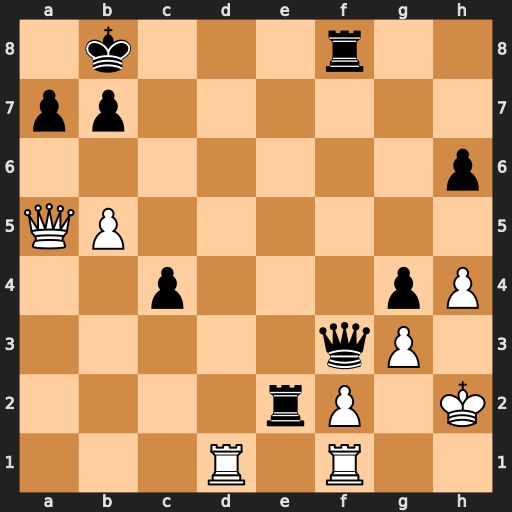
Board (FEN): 1k3r2/pp6/7p/QP6/2p3pP/5qP1/4rP1K/3R1R2
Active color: w
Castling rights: -
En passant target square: -
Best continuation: Rd8+ Rxd8 Qxd8#